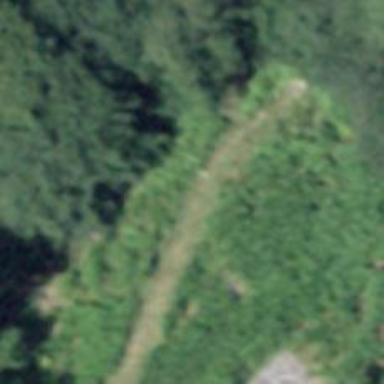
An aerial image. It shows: Path.